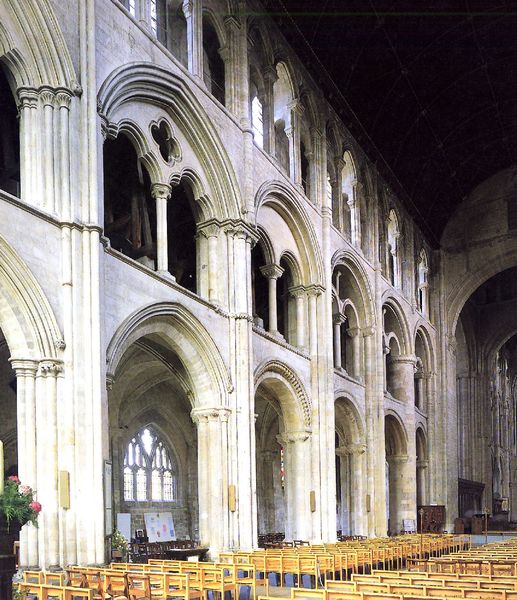
Titel: Abtei Romsey
Standort: Southampton, Romsey (EU - GB)
Schlagwörter: schatten, weiß, blumen, fenster, licht, marmor, pfeiler, raum, stühle, säulen, beige, architektur, stein, innenraum, kirche, sessel, decke, innen, gotik, farbig, schiff, bogen, empore, pilaster, rundbogen, tafel, gestühl, galerie, foto, bögen, umgang, gewölbe, dom, altar, arkaden, kapitelle, kathedrale, langhaus, kapitell, kirchenschiff, dienste, langschiff, seitenschiff, spitzbogen, spitzbögen, rundbögen, chor, rosetten, tonnengewölbe, vierpass, stichbogen, chorgestühl, lautsprecher, släulen, gathik, 2347))§/$)(§")$*##, <b>test</b>